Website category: sports
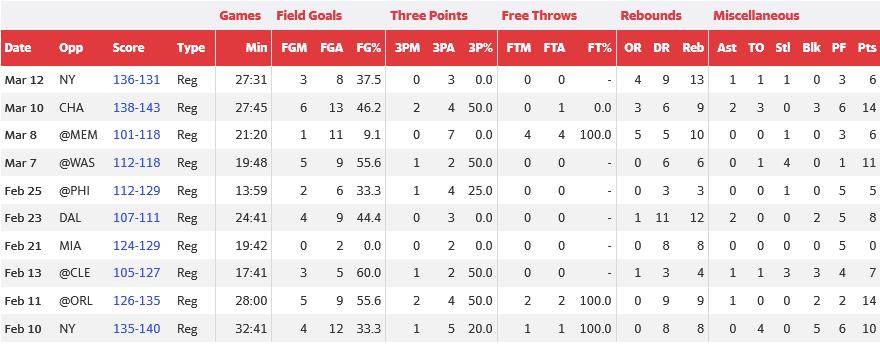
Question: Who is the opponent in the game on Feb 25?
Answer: PHI

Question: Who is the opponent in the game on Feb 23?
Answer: DAL

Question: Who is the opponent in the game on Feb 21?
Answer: MIA

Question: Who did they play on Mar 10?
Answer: CHA

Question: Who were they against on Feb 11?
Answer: ORL

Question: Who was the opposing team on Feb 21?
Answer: MIA

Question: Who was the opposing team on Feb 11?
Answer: ORL

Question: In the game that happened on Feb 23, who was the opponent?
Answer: DAL

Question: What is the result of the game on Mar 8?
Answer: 101-118

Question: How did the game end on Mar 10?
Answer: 138-143

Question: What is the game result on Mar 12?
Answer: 136-131

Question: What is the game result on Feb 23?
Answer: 107-111

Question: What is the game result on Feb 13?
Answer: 105-127

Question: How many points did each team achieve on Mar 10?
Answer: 138-143

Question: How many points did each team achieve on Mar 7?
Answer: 112-118

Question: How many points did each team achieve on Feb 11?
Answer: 126-135

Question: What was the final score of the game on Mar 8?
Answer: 101-118

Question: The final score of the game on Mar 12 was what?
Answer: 136-131

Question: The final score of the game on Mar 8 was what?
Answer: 101-118

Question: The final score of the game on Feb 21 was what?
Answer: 124-129

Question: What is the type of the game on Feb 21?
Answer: Reg

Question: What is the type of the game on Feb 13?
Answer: Reg

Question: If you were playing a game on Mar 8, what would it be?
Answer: Reg

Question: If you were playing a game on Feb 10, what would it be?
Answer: Reg

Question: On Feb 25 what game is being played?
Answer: Reg

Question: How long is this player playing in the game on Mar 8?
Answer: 21:20

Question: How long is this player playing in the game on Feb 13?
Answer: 17:41

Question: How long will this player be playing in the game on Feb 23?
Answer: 24:41

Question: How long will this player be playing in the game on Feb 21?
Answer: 19:42

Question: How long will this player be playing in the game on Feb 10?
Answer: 32:41

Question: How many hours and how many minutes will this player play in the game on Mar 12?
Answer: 27:31

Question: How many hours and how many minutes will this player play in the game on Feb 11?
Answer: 28:00

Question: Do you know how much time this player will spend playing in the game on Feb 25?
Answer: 13:59

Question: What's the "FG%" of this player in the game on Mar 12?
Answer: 37.5

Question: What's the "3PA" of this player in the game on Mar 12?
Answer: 3

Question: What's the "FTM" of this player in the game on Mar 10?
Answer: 0

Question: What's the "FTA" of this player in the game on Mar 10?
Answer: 1

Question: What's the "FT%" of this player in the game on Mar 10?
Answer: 0.0

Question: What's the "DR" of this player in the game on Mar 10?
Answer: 6

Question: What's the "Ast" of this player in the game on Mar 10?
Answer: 2

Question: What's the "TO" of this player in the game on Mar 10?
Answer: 3

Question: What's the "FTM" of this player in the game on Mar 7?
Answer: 0

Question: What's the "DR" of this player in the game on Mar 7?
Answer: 6

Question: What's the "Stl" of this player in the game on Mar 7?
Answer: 4

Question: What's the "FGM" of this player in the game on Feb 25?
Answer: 2

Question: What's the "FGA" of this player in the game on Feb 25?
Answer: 6

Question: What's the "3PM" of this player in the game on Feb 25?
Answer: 1

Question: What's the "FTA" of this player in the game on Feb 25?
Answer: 0

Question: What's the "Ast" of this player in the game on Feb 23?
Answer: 2

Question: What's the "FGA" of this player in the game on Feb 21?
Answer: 2

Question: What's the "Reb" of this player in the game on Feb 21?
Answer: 8

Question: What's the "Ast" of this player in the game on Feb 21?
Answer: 0

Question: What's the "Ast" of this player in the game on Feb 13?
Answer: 1

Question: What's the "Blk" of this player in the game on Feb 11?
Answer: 2

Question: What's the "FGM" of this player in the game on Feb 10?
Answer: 4

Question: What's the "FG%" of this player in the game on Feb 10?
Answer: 33.3

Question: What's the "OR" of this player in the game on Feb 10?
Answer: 0

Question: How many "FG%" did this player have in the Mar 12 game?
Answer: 37.5

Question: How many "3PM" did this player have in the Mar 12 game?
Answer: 0

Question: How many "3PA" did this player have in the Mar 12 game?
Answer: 3

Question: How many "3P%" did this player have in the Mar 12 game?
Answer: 0.0

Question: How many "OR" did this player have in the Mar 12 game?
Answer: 4

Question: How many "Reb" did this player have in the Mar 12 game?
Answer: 13

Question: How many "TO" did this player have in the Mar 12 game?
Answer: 1